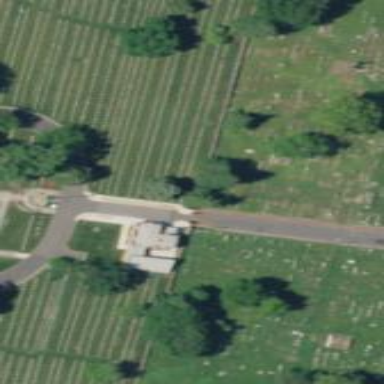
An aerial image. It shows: Cemetery.